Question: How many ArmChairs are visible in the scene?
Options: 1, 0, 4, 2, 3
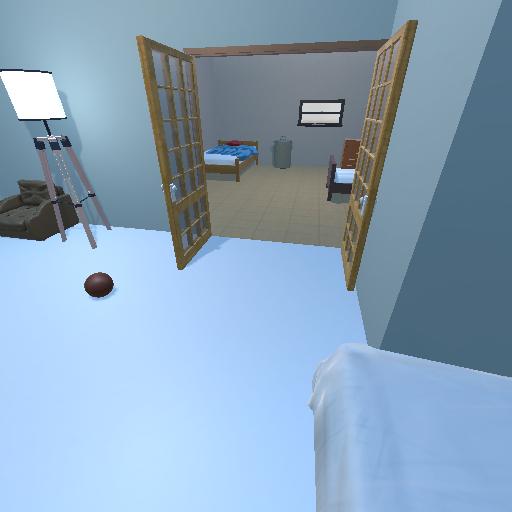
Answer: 1